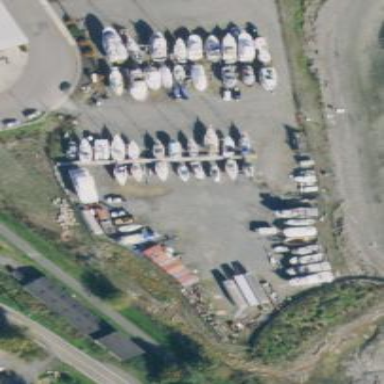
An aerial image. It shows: Boatyard located near waterway.